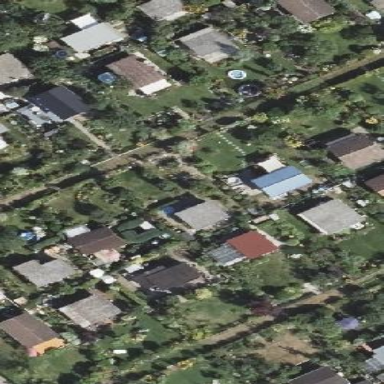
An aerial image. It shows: Plot in the allotments.